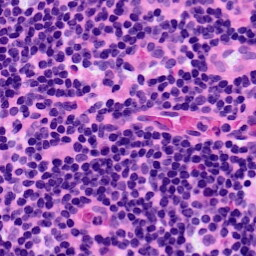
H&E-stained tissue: LymphNode